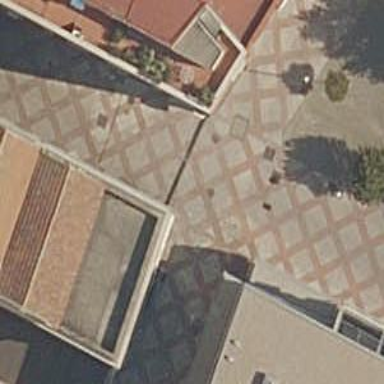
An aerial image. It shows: Pedestrian road made of paving stones.